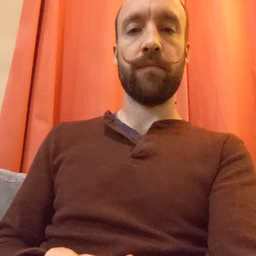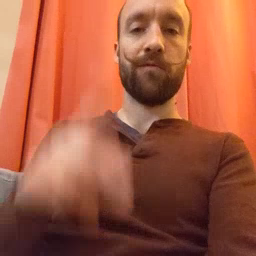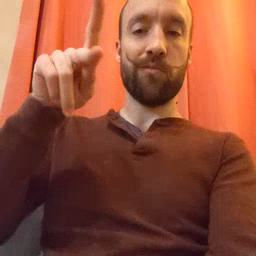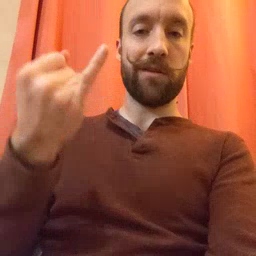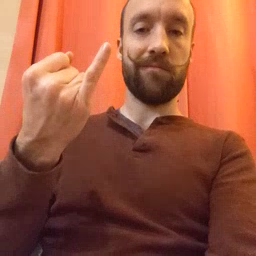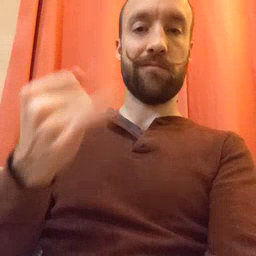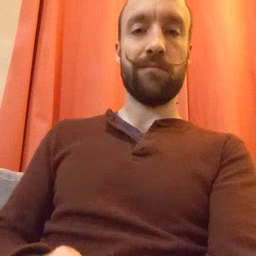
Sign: pajamas